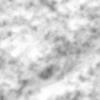
Label: no_change